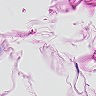
Metastatic tissue present: no